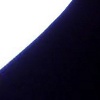
Label: space